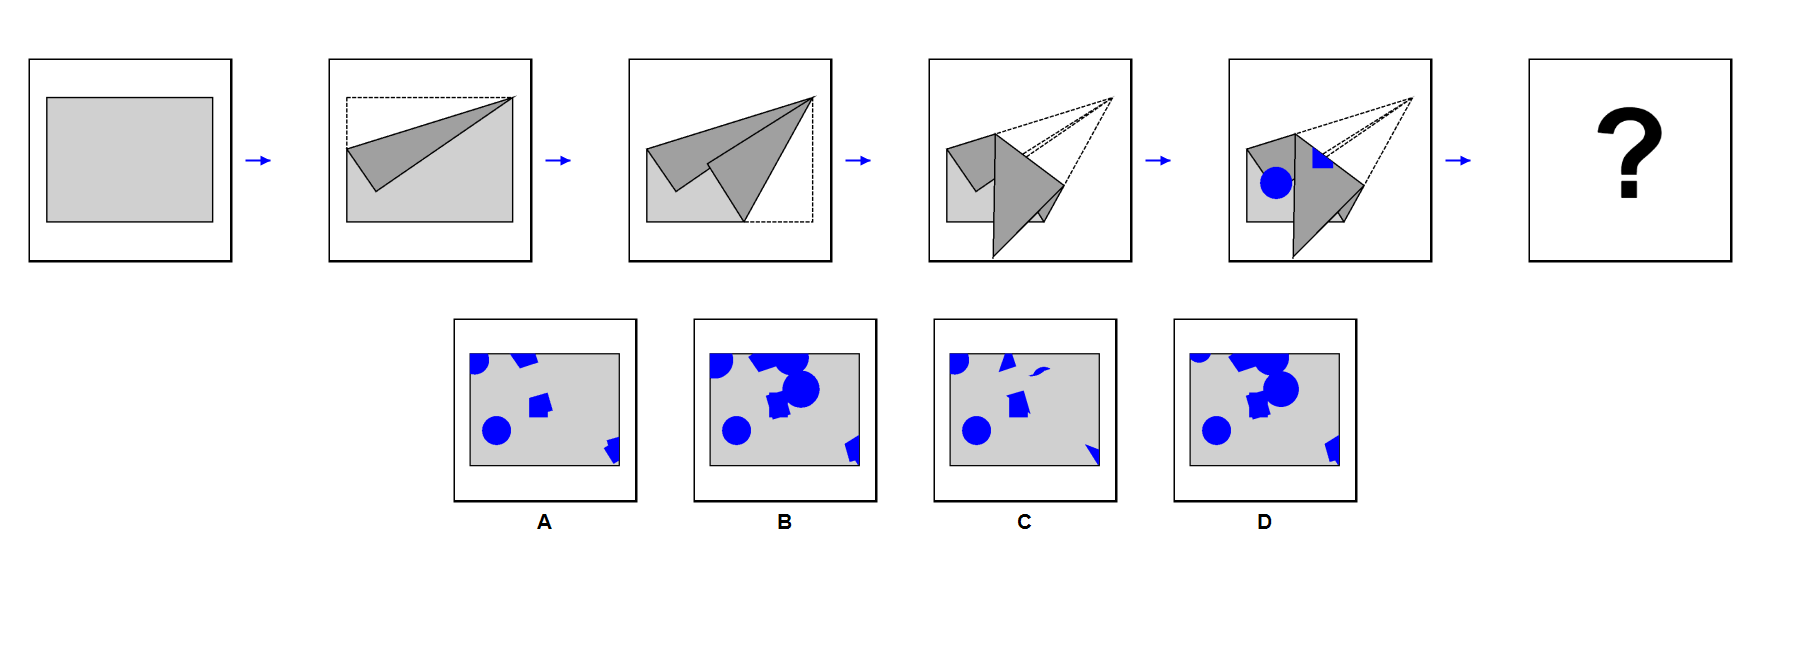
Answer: A